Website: lowes
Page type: billing-address
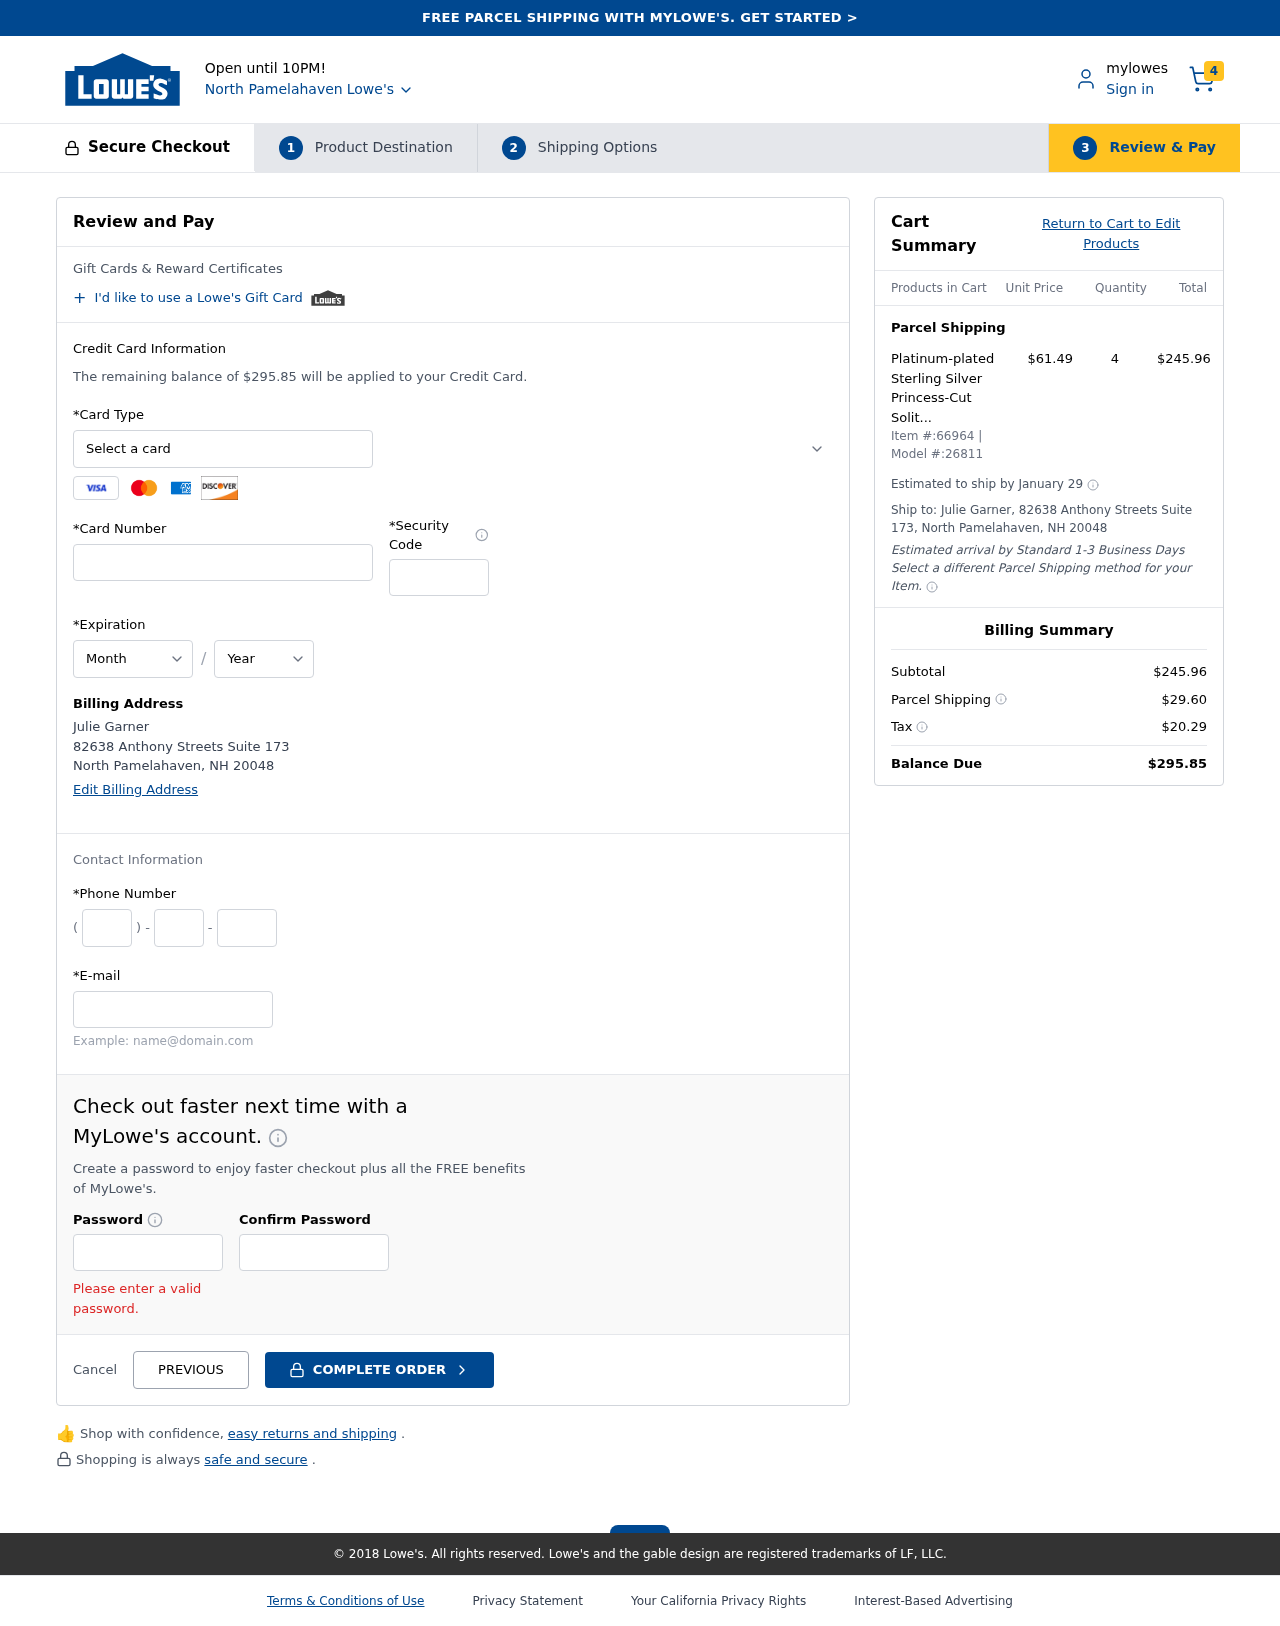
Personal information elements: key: PII_CARD_CVV
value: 4263
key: PII_CARD_EXPIRY_MONTH
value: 07
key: PII_CARD_EXPIRY_YEAR
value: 27
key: PII_CARD_NUMBER
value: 3456 4865 4765 338
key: PII_CARD_TYPE
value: American Express
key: PII_CITY
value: North Pamelahaven
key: PII_CITY_STATE_ZIP
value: North Pamelahaven, NH 20048
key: PII_EMAIL
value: julie_garner@gmail.com
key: PII_FULLNAME
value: Julie Garner
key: PII_PHONE_AREA
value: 976
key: PII_PHONE_PREFIX
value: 742
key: PII_PHONE_SUFFIX
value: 3192
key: PII_STREET
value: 82638 Anthony Streets Suite 173
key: PII_FULLNAME2
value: Julie Garner
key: PII_STATE_ABBR
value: NH
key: PII_POSTCODE
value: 20048
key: PII_POSTCODE_FULL
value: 20048
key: PII_CITY_STATE
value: North Pamelahaven, NH
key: PII_POSTCODE_NUMERIC
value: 20048
Product elements: key: PRODUCT1_NAME
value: Platinum-plated Sterling Silver Princess-Cut Solitaire Ring made with Swarovski Zirconia (3 cttw), S
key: PRODUCT1_PRICE
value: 61.49
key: PRODUCT1_QUANTITY
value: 4
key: PRODUCT_ITEM_NUMBER
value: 66964
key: PRODUCT_MODEL_NUMBER
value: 26811
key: PRODUCT1_LINE_TOTAL
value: $245.96
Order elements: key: ORDER_NUM_ITEMS
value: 4
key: ORDER_TOTAL
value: $295.85
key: ORDER_SHIPPING_DATE
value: January 29
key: ORDER_SUBTOTAL
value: $245.96
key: ORDER_SHIPPING_COST
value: $29.60
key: ORDER_TAX
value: $20.29